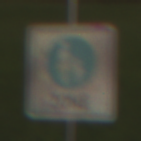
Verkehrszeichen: BeginnFussgaengerzone
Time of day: MorningAfternoon
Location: Outdoor (Nature)
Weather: PartlyCloudy
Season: NotSpecified
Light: Natural